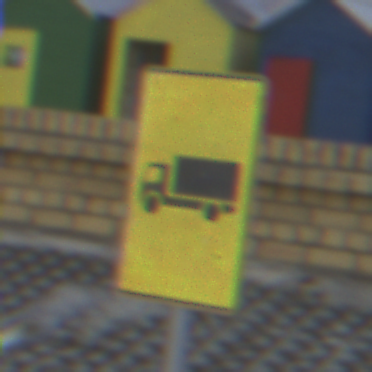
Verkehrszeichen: KFZZulaessigeGesamtmasse3Komma5TOhnePfeilsymbol
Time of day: SunriseSunset
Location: Outdoor (Beach)
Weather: Overcast
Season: NotSpecified
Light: Natural